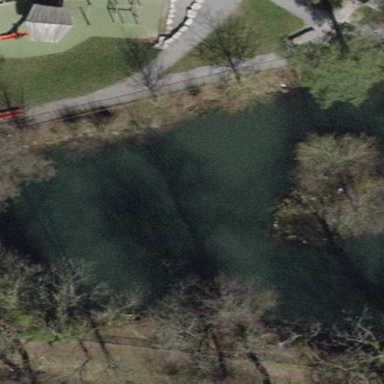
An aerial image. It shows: Serene pond surrounded by nature.